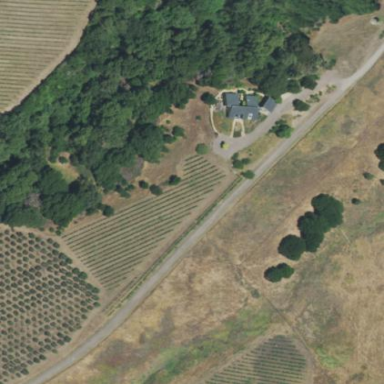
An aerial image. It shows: Vineyard growing wine grapes.